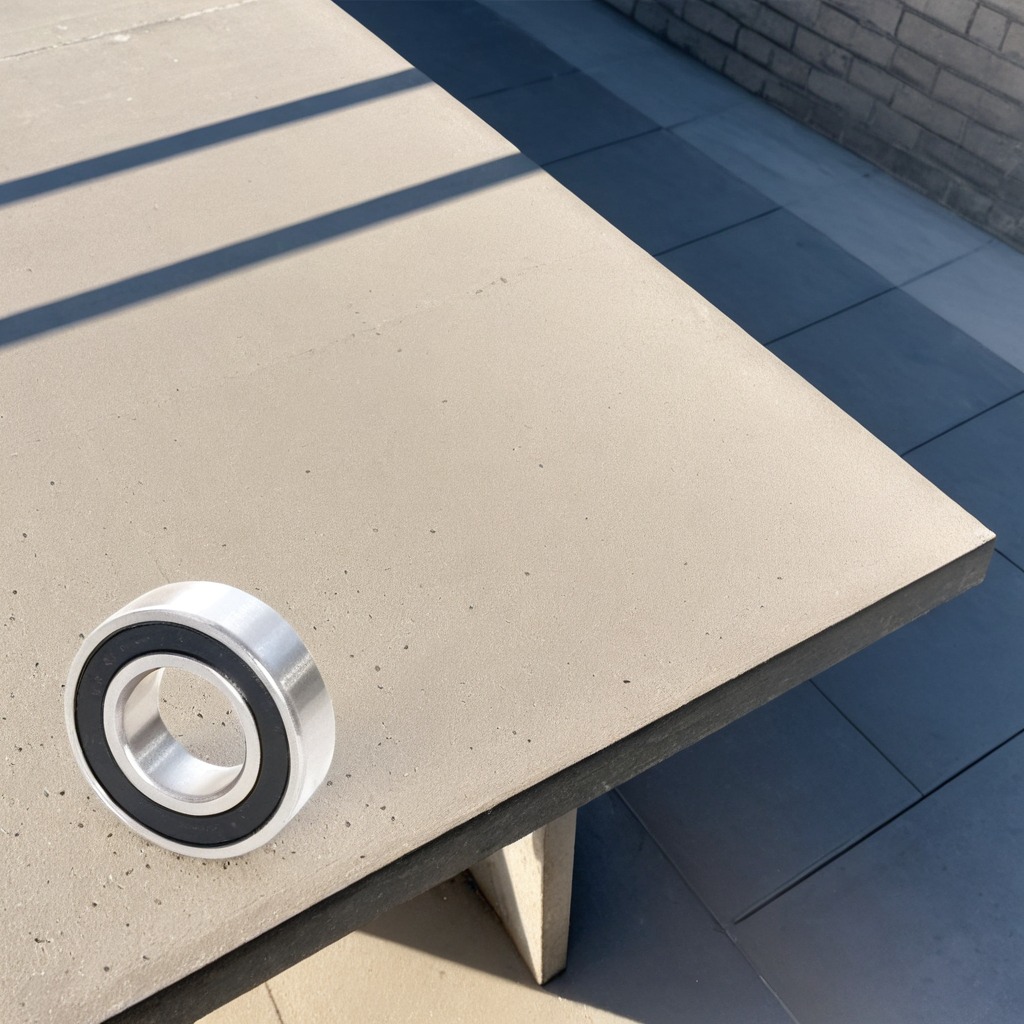
A metal ball bearing lies on an isolated clean organized concrete workbench in an outdoor bricklaying area afternoon light very sunny completely empty